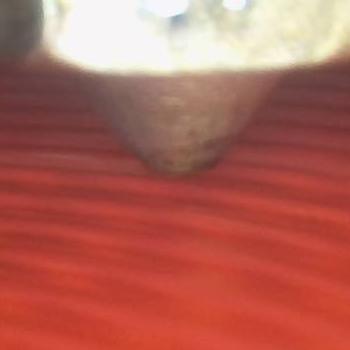
Flow rate: 56%